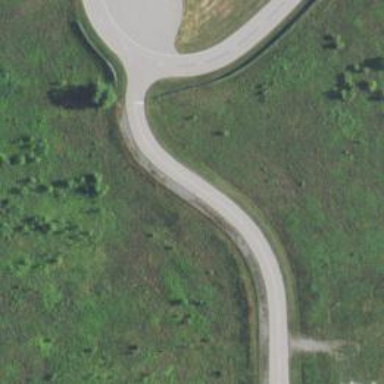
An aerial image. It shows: Asphalt test track used for service purposes.